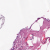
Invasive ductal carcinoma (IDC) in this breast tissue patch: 0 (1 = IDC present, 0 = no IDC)